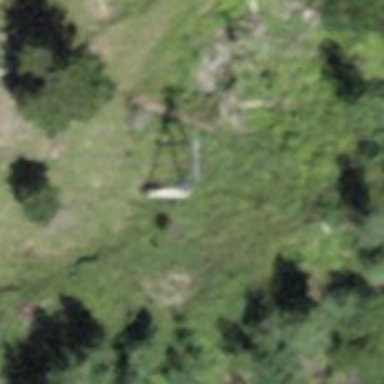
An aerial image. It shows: Pylon for aerialway.